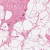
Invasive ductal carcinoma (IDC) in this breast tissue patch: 0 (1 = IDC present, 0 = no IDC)